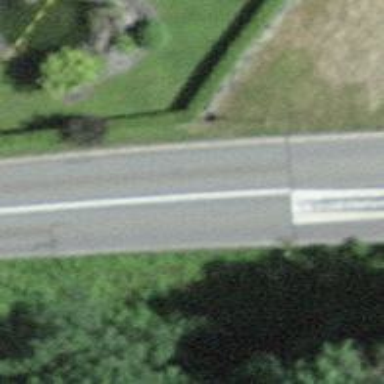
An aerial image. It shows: Secondary road with asphalt surface.